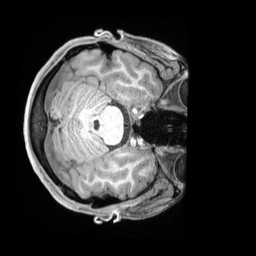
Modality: T1w
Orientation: axial
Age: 31
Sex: female
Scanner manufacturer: siemens
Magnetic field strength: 3 T
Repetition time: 2.4 s
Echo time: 0.00226 s